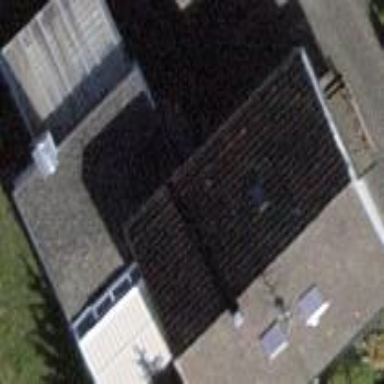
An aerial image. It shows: Detached building.